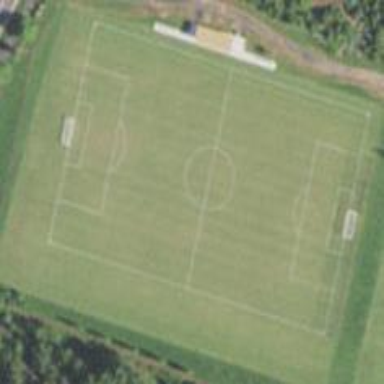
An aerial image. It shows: Soccer pitch for leisureland activities.